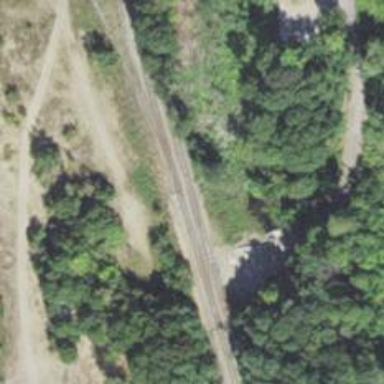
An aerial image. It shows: Railway siding for service.